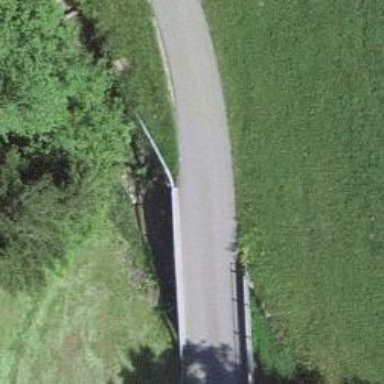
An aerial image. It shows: Unclassified road on bridge.